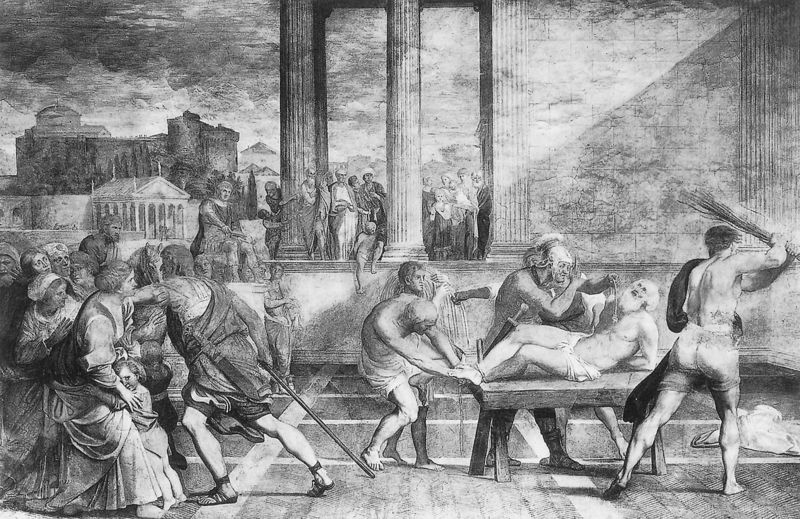
Titel: Martyrium des hl. Andreas
Künstler: Domenichino
Institution: Rom, S. Gregorio Magno
Schlagwörter: mann, nackt, frauen, menschen, stadt, männer, nacht, säulen, zeichnung, tuch, alt, hinrichtung, kind, kinder, stock, fesseln, angst, gewalt, antike, schwarzweiss, radierung, schaulustige, rom, christus, griechisch, griechenland, tempel, kupferstich, schlagen, rute, folter, folterbank, menschenversammlung